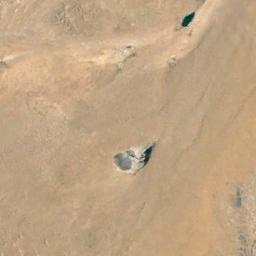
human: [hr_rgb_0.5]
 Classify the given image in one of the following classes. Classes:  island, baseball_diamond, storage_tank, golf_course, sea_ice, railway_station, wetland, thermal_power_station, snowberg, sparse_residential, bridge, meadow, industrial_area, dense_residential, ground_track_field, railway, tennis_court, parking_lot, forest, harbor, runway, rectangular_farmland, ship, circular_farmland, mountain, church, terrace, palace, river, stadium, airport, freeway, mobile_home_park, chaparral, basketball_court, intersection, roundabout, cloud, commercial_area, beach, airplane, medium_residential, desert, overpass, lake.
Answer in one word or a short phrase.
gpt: desert